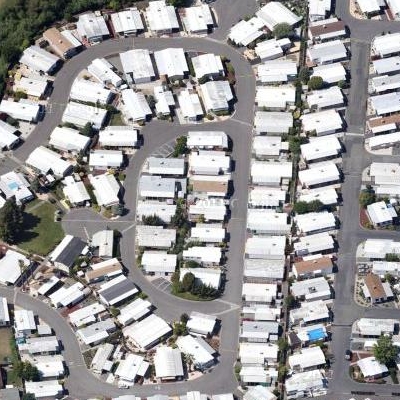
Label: fResident